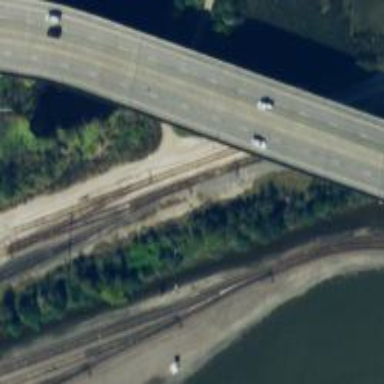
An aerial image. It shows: Railway track.